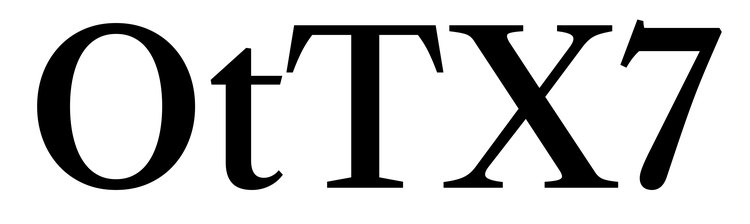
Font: LibreCaslonText_Medium